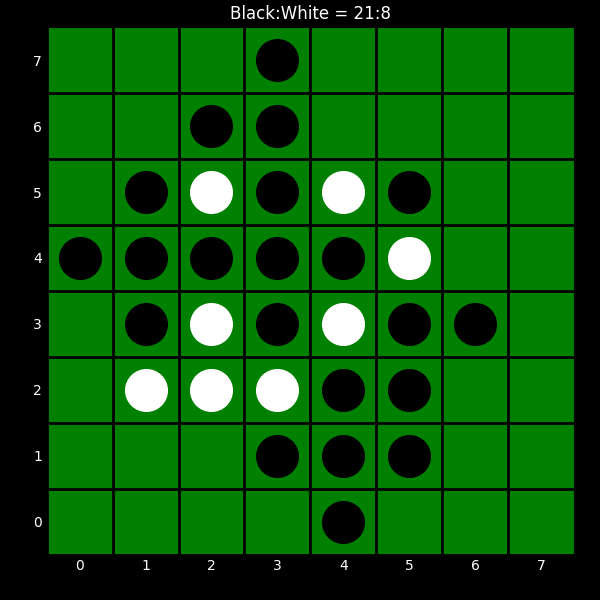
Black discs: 21
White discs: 8